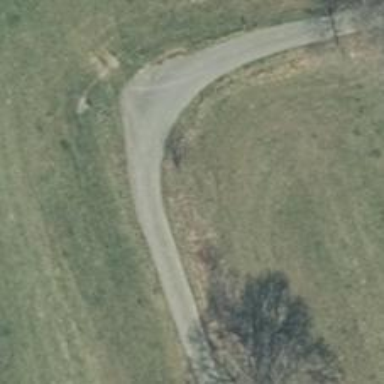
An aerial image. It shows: Well-maintained track road with grade 1 tracktype. The road surface is made of asphalt lanes.